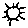
Label: sun